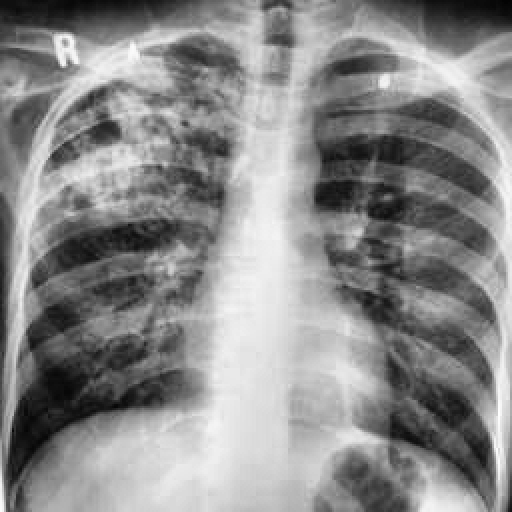
Finding: TUBERCULOSIS